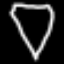
Label: diamond